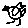
Label: bird